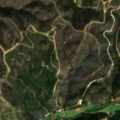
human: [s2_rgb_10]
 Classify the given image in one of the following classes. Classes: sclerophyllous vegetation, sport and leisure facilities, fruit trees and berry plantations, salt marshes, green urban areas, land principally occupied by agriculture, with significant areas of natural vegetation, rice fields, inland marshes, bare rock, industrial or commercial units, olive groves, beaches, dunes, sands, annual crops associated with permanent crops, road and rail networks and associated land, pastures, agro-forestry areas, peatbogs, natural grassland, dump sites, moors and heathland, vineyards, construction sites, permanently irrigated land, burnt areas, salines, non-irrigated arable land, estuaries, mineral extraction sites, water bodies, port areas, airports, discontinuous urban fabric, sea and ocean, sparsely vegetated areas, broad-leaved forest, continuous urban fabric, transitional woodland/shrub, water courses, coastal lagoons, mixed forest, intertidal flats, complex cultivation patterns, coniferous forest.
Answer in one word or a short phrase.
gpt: land principally occupied by agriculture, with significant areas of natural vegetation, sclerophyllous vegetation, transitional woodland/shrub